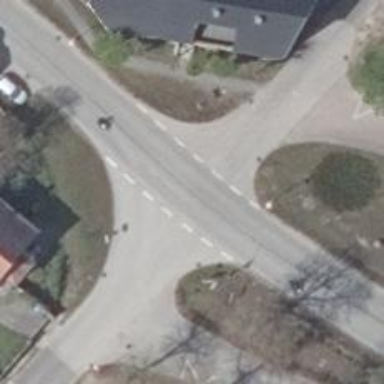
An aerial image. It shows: Asphalt road in residential area.